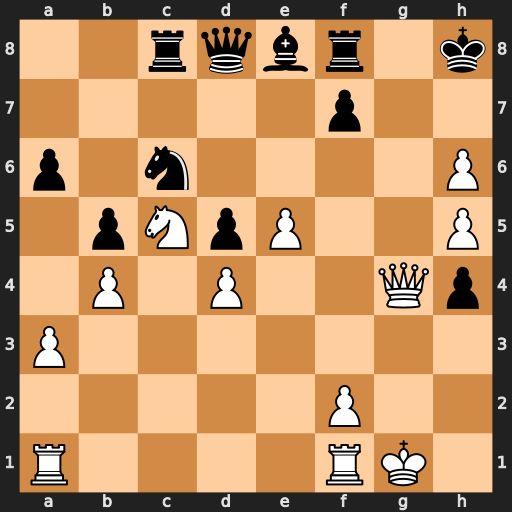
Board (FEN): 2rqbr1k/5p2/p1n4P/1pNpP2P/1P1P2Qp/P7/5P2/R4RK1
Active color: w
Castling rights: -
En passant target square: -
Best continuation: Qg7#